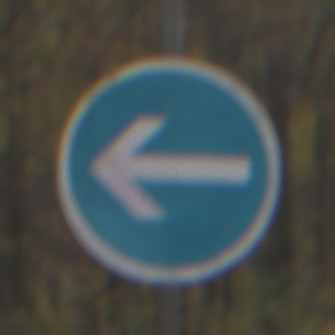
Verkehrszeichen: VorgeschriebeneFahrtrichtungHierLinks
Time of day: MorningAfternoon
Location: Outdoor (Nature)
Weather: Overcast
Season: Autumn
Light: Natural